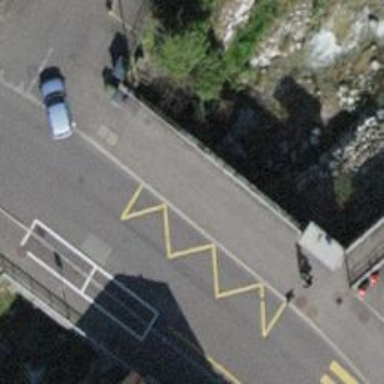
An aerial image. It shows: Bus stop with platform for public transport.